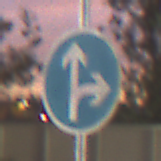
Verkehrszeichen: VorgeschriebeneFahrtrichtungGeradeausOderRechts
Umgebung: Outdoor, Urban
Tageszeit: SunriseSunset
Wetter: PartlyCloudy
Licht: Artificial
Jahreszeit: NotSpecified
Kontrast: HighContrast